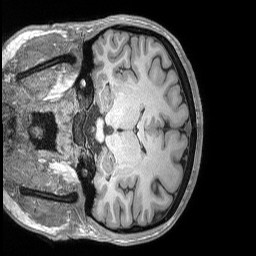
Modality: T1w
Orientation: coronal
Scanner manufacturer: siemens
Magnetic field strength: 3 T
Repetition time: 2.53 s
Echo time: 0.00169 s